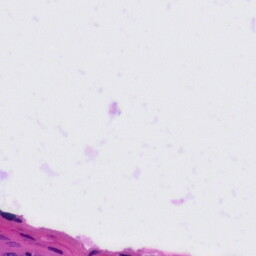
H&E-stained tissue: Tonsil